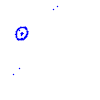
Particle: proton